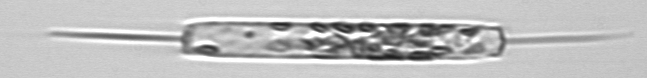
Label: Ditylum_brightwellii